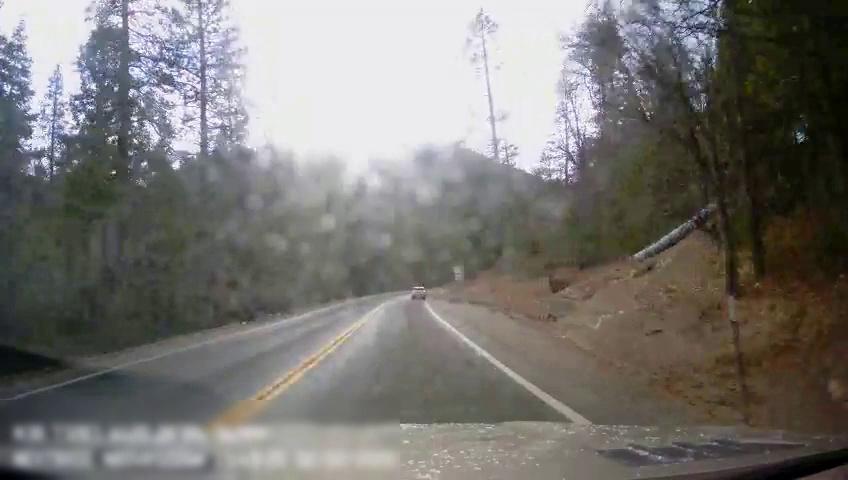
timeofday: Day
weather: Sunny
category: Drivable Space
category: Vehicles | Car
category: Lanes | Opposite Lane
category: Lanes | Current Lane
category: Lanes | Current Lane
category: Lanes | Current Lane
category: Traffic | Signs